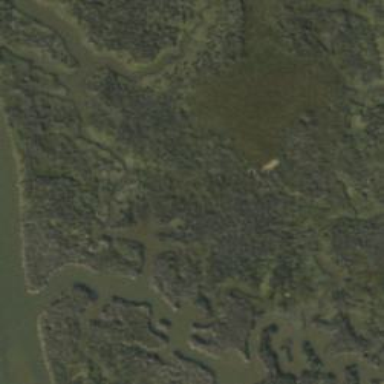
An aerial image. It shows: Tidal flat wetland.